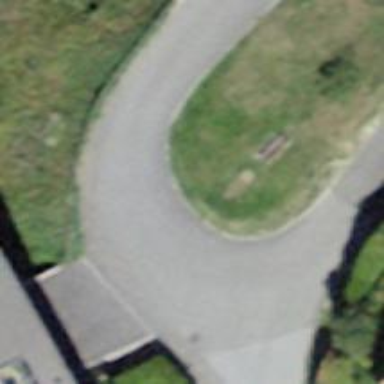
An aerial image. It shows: Bench.